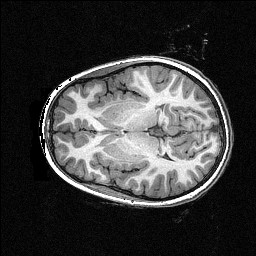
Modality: T1w
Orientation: axial
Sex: female